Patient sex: M
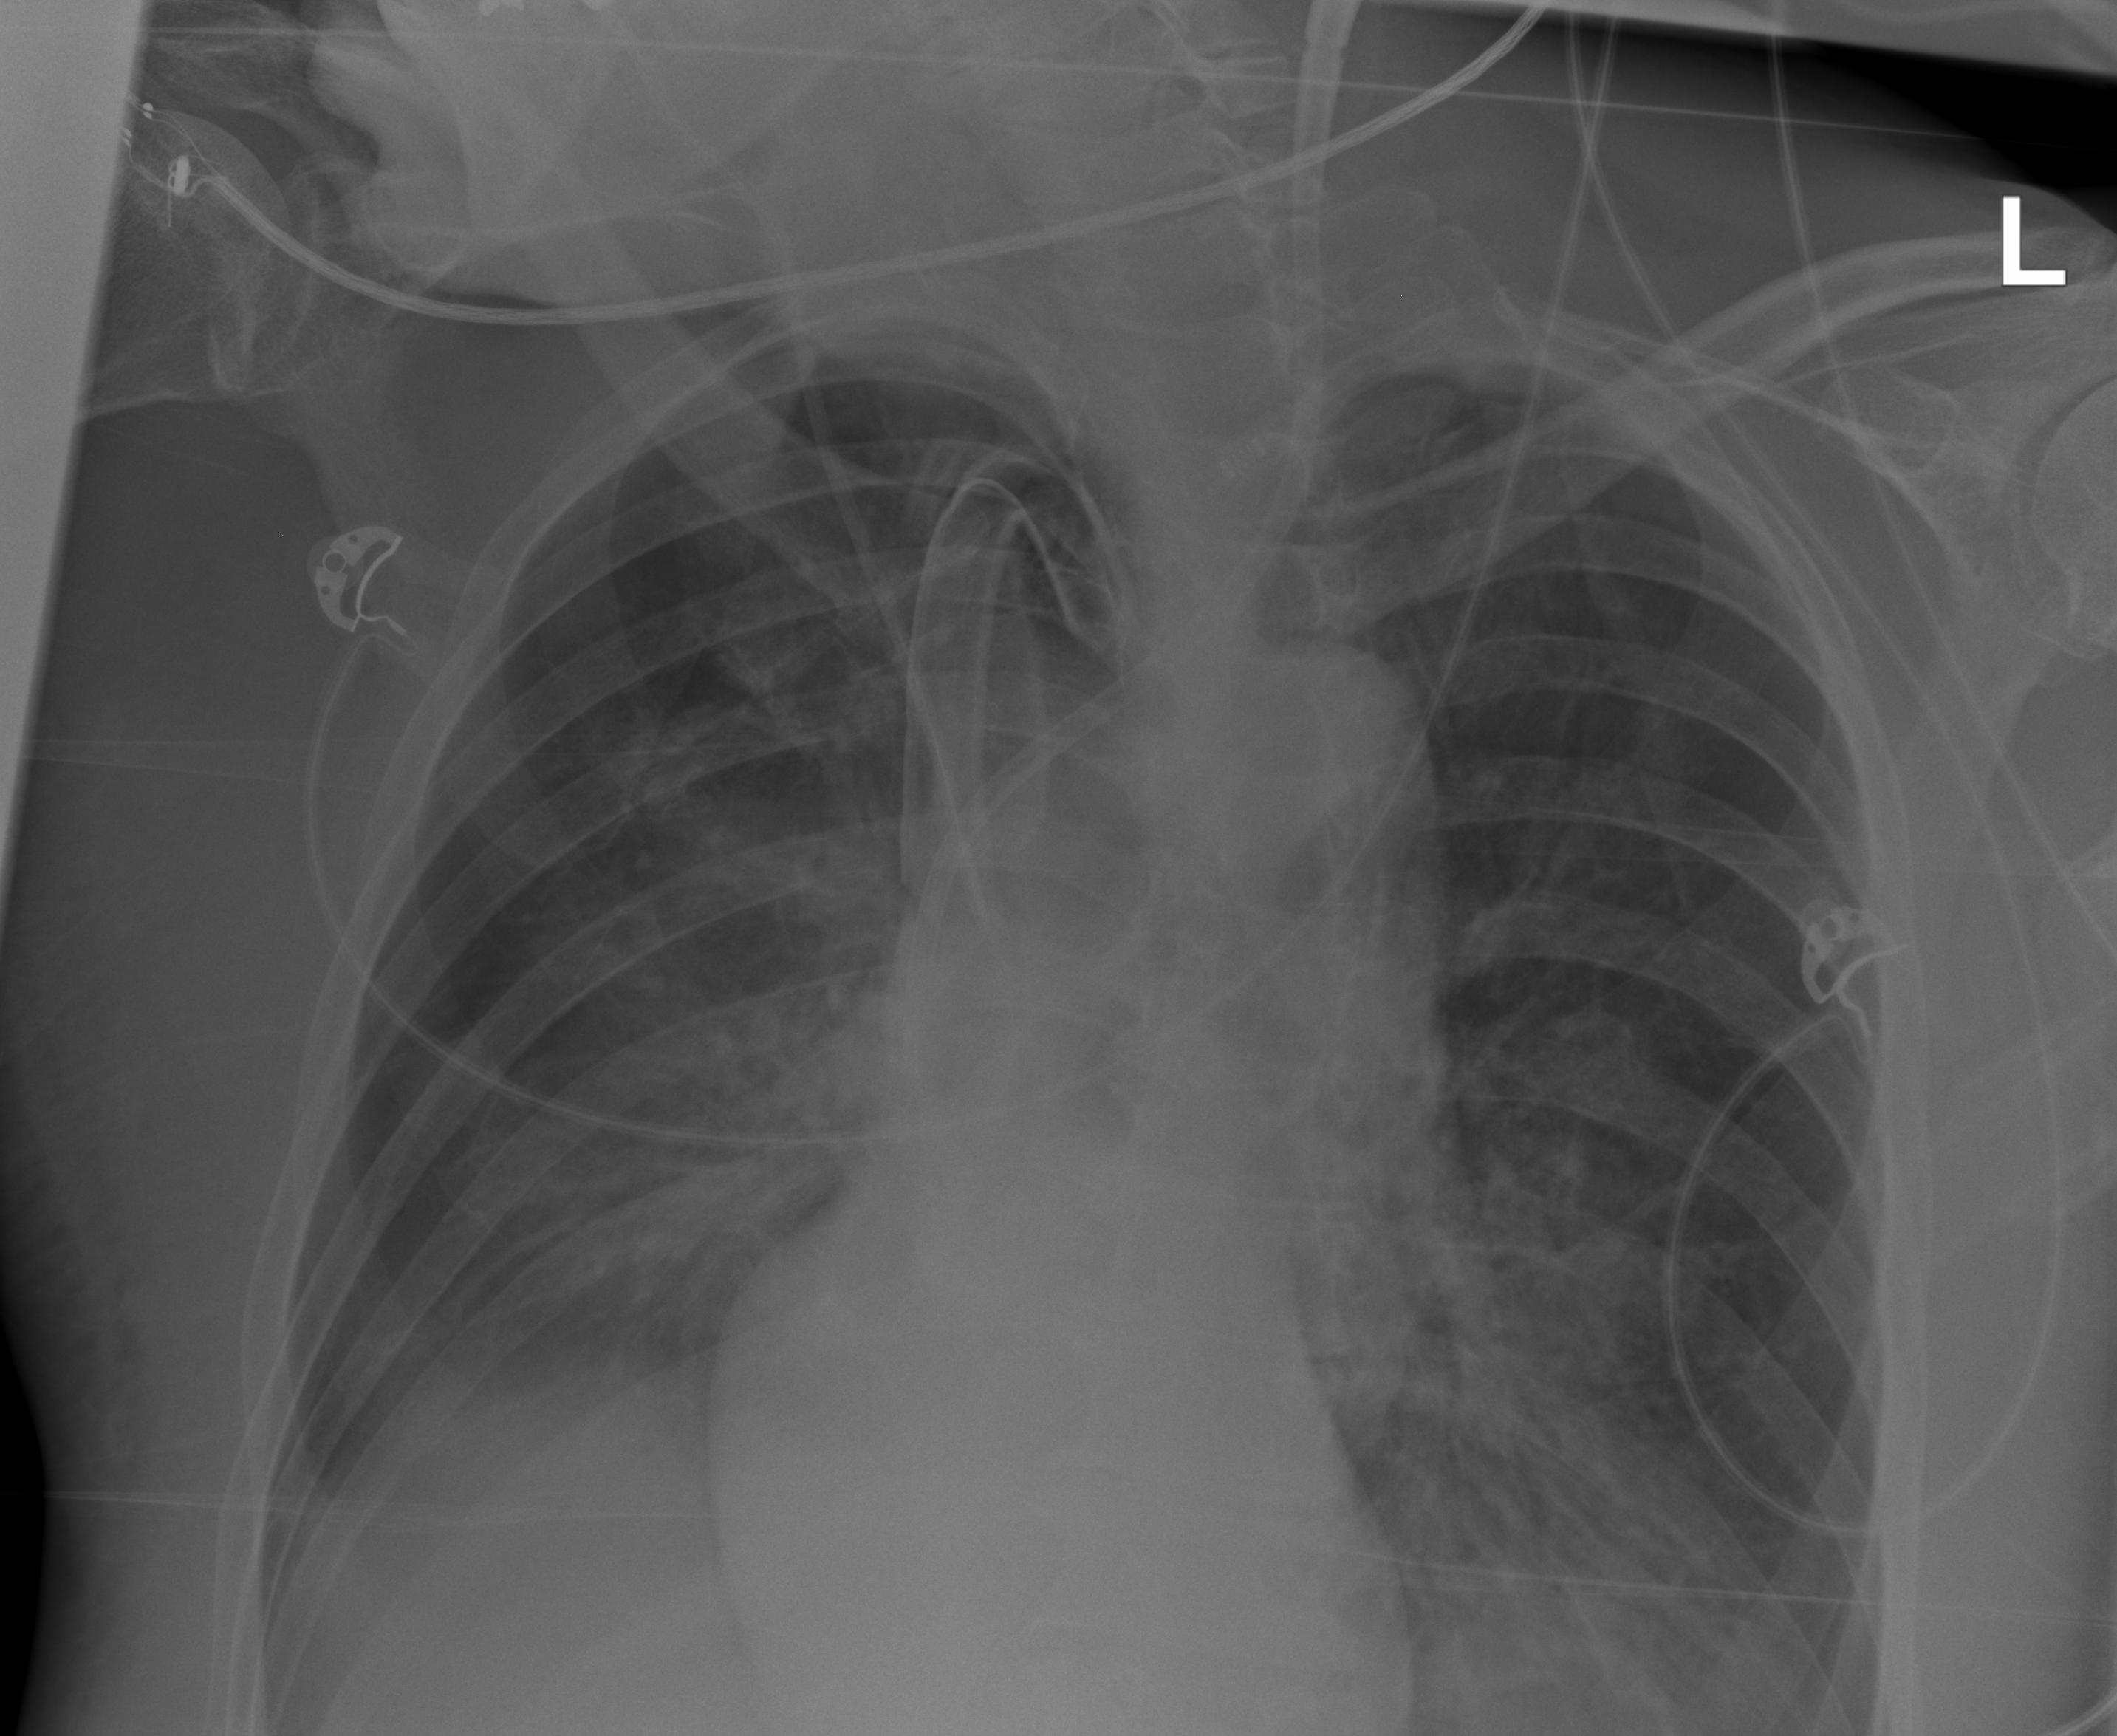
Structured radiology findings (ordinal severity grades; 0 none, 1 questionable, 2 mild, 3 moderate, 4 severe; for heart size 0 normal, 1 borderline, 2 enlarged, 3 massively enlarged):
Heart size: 0
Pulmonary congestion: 1
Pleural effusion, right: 2
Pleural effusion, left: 2
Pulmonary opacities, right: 2
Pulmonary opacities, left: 2
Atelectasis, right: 2
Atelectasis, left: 2